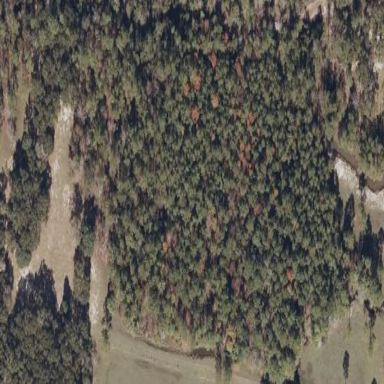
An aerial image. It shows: Beautiful woodland area.